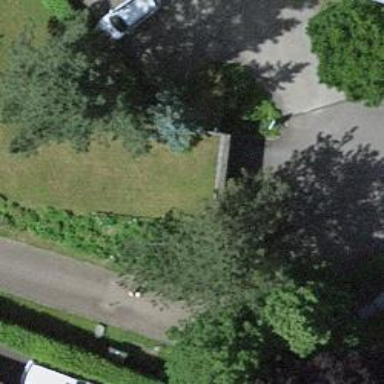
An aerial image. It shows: Parking entrance.